Interaction volume radius: 10 \u00c5
Interaction volume height: 10 \u00c5
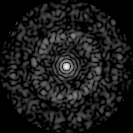
Disorder parameter: 0.8594